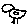
Label: bird